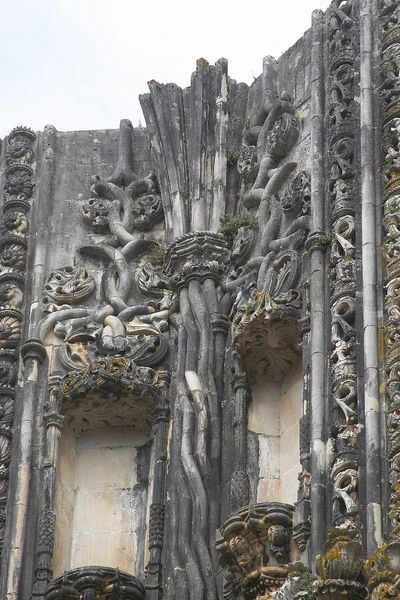
Titel: Unvollendete Kapellen (Capelas imperfeitas) des Klosters St. Maria da Vitória in Batalha
Standort: Batalha, Mosteiro de Santa Maria da Vitória (EU - P - Ribatejo)
Schlagwörter: baum, blätter, himmel, weiß, grau, hell, schwarz, säule, dach, ornament, wand, architektur, lang, sockel, stein, zweige, kirche, pflanzen, gotik, krone, ranken, relief, spanien, fassade, schuhe, bündel, mauer, linien, pilaster, figuren, verzierung, stuck, podest, foto, nische, ruine, geflecht, beton, moos, becken, asien, buchstaben, asiatisch, schlange, kapitell, fries, schnörkel, stäbe, dienste, farbfoto, schlangen, tempel, muschel, fresko, niesche, stange, schnecken, grabmal, bewuchs, bauplastik, nischen, bauschmuck, fasade, gewände, spätgotik, textur, strang, stränge, fesnster, thailand, gewölbeansatz, pflanen, r, a, lang grau, schnecek, tstein, asiens